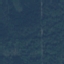
Land use / land cover: Forest